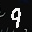
Label: 9